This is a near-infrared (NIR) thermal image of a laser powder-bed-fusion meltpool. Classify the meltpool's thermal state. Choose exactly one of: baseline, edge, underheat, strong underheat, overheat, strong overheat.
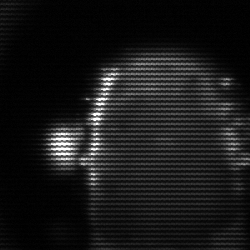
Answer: baseline